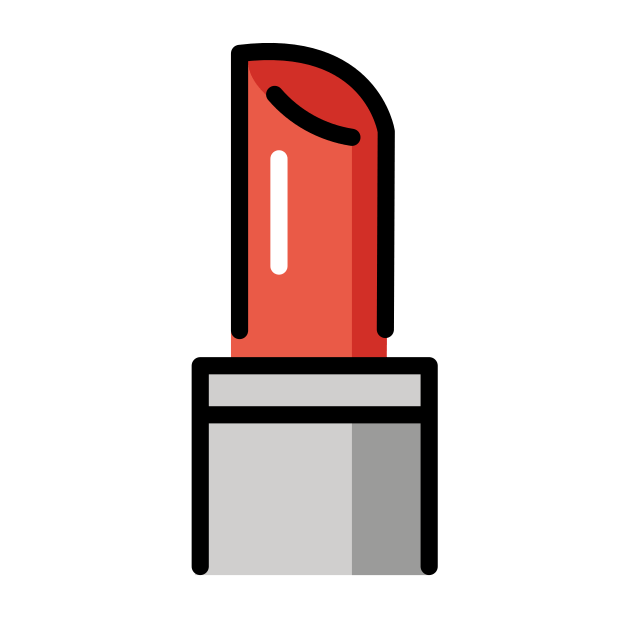
Emoji: 💄
Name: lipstick
Unicode: 0x1f484